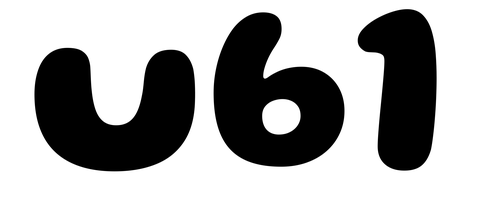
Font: Gluten_Bold